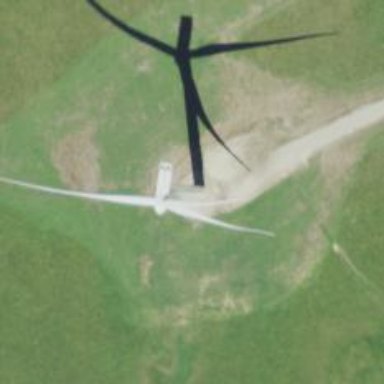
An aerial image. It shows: Wind turbine generator harnessing power from the wind.